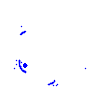
Particle: electron